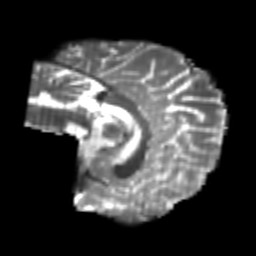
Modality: T2w
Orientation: sagittal
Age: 21
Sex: female
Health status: healthy
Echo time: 0.074 s